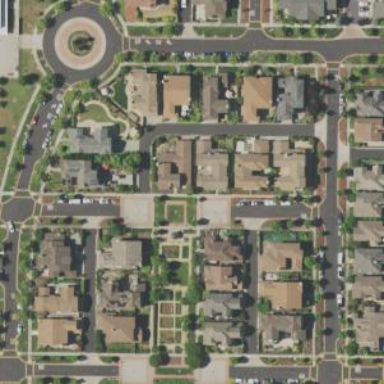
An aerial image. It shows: Living street.